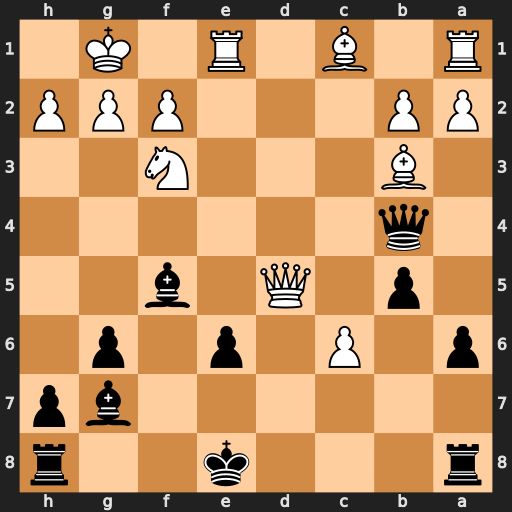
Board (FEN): r3k2r/6bp/p1P1p1p1/1p1Q1b2/1q6/1B3N2/PP3PPP/R1B1R1K1
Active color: b
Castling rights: kq
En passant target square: -
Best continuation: Qxe1+ Nxe1 exd5